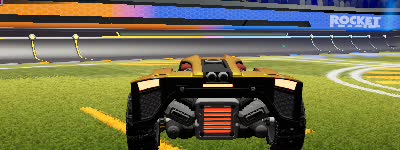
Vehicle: breakout